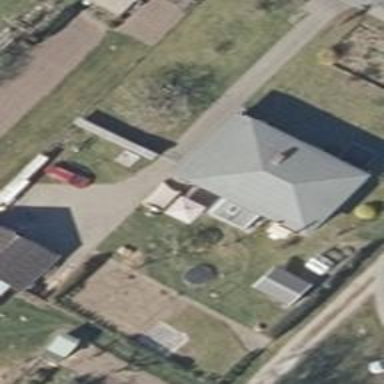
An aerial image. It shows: Detached building with hipped roof.